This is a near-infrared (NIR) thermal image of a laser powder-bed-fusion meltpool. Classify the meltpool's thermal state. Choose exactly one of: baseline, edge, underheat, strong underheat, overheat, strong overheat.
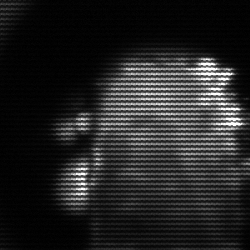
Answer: baseline